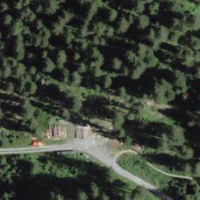
EUNIS habitat code: 43
Species observed at this site:
Spinus spinus
Periparus ater